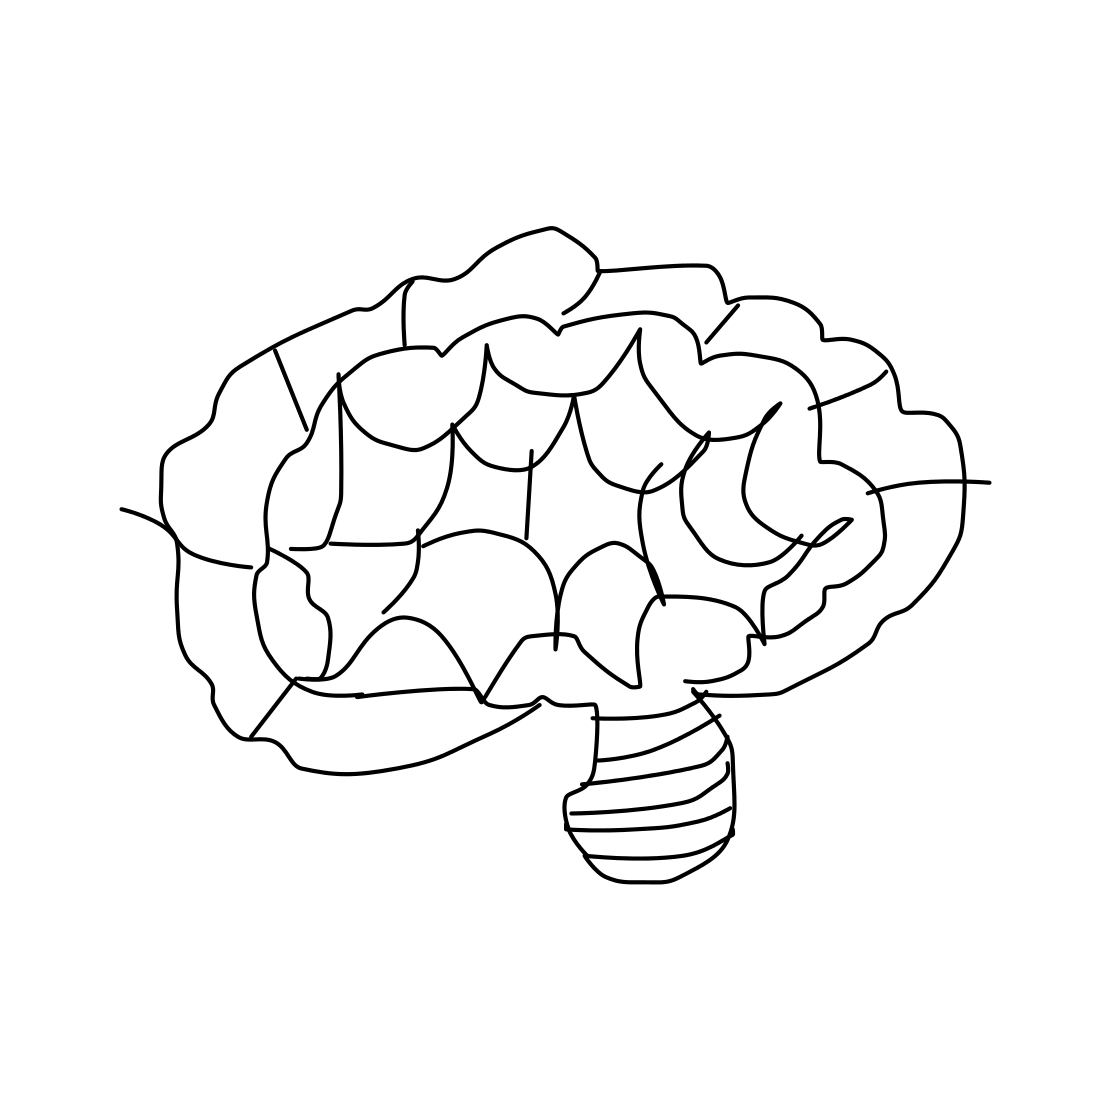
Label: brain